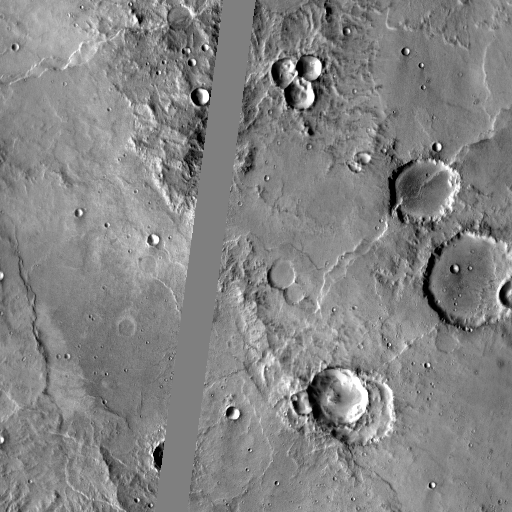
Crater classes present: Background, Other, Layered, Buried, Secondary